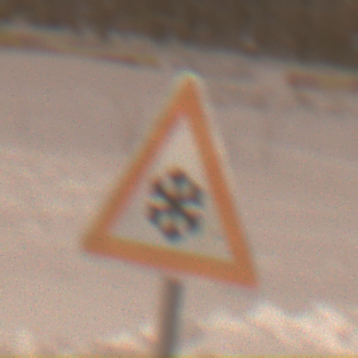
Verkehrszeichen: SchneeOderEisglaette
Umgebung: Outdoor, Urban
Tageszeit: Night
Wetter: Overcast
Licht: Artificial
Jahreszeit: Winter
Kontrast: MediumContrast